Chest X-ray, AP view. Patient: 45 years old, sex M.
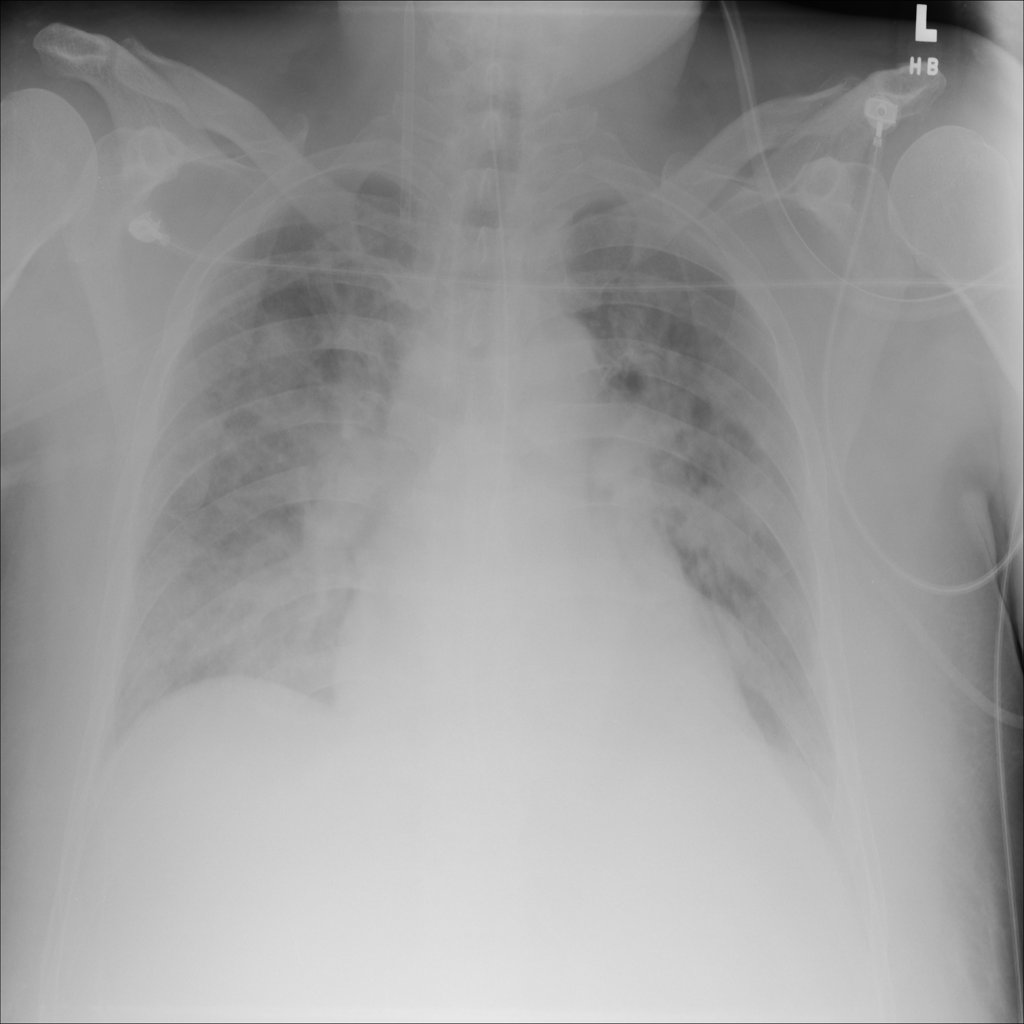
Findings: Consolidation, Effusion, Infiltration